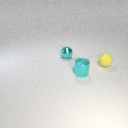
small yellow rubber sphere to the right of small cyan metal cylinder